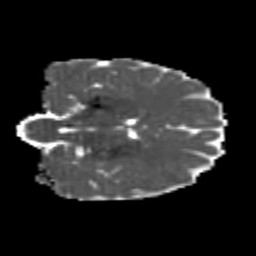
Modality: MD
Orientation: coronal
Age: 25
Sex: female
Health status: healthy
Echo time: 0.074 s